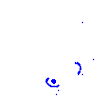
Particle: pion